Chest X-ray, AP view. Patient: 24 years old, sex M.
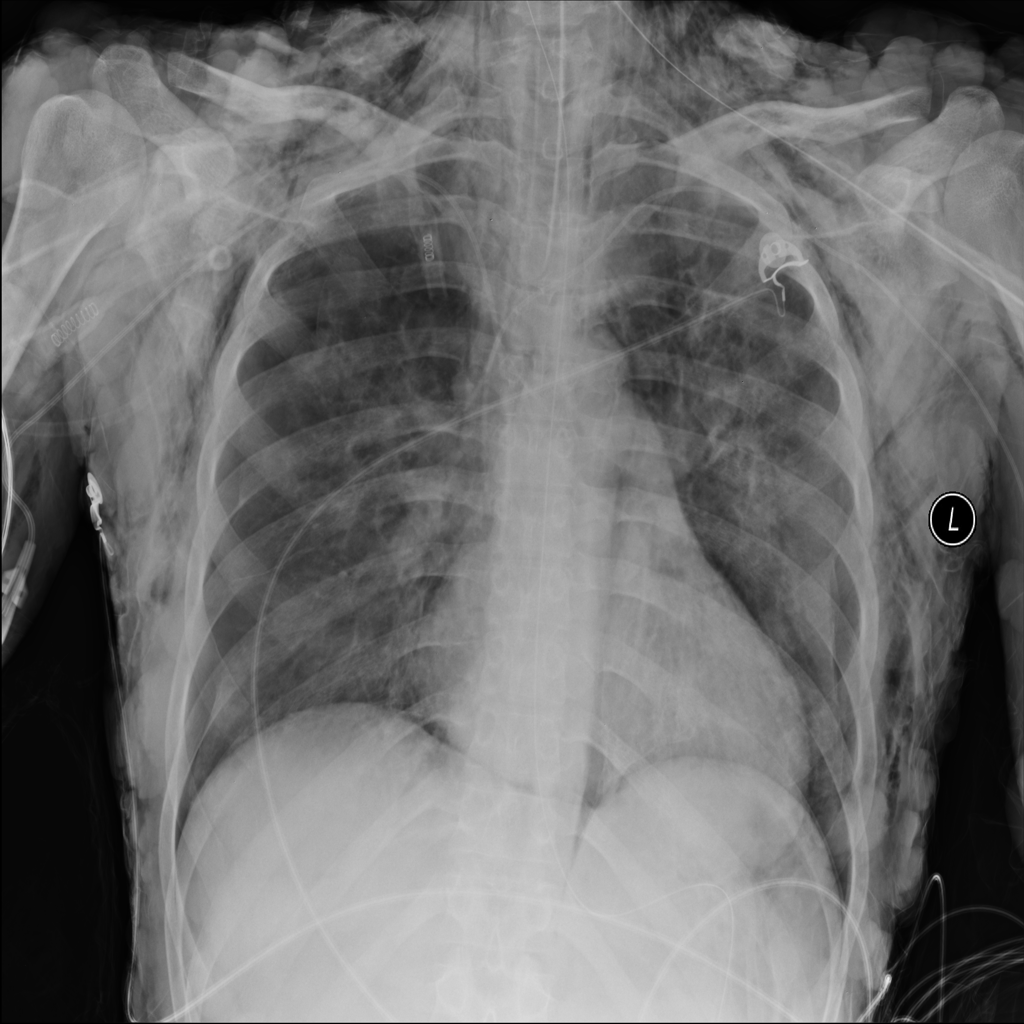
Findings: Emphysema, Mass, Pneumothorax